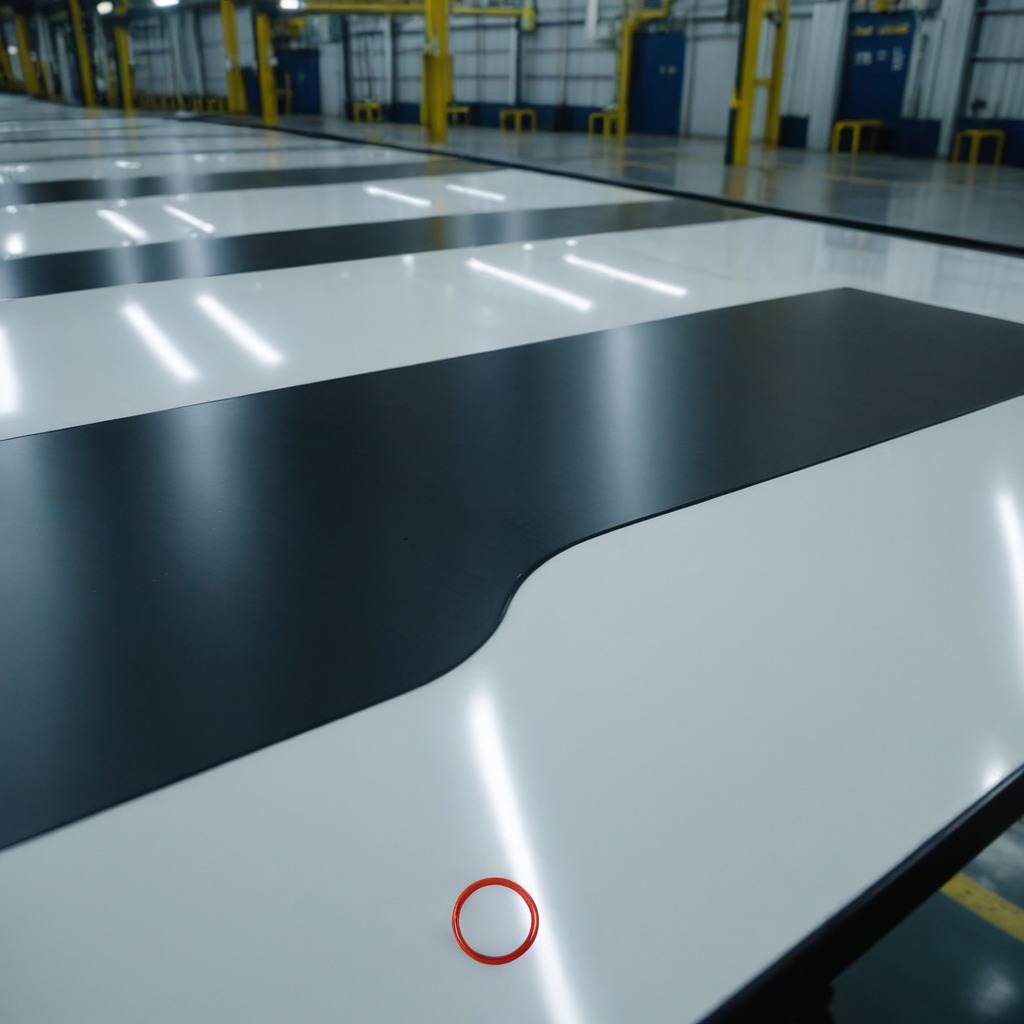
A rubber O-ring is lying on a high-gloss table in a ship maintenance bay industrial lighting.